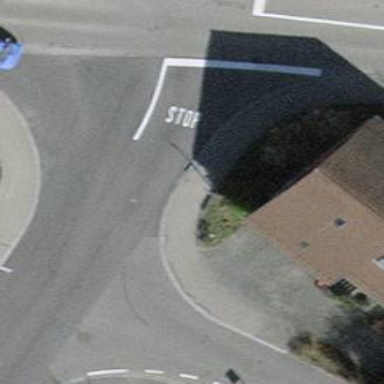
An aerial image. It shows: Unmarked crossing on the road.